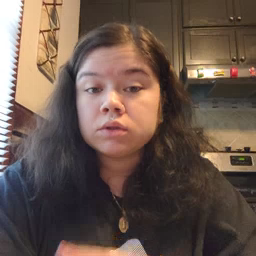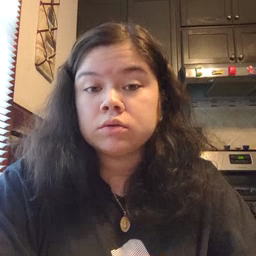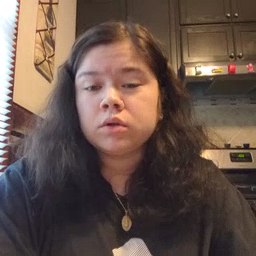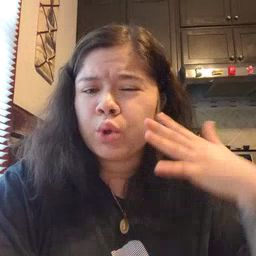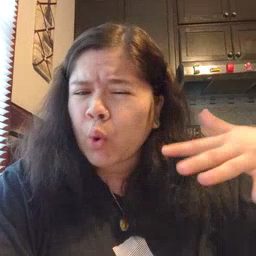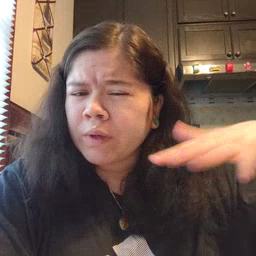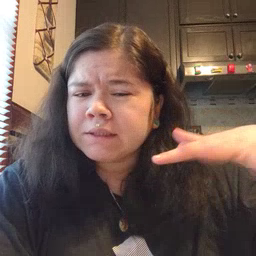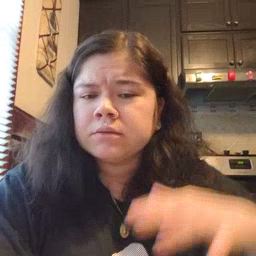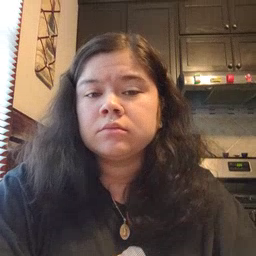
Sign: noisy